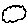
Label: cloud